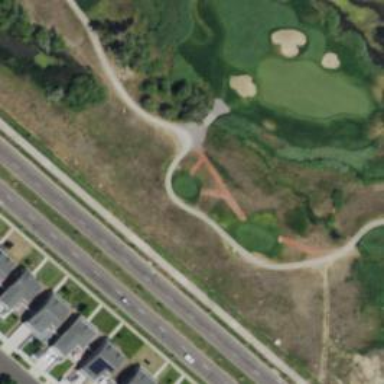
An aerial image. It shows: Path used for both walking and golf.